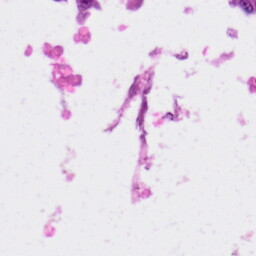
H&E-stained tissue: Skin